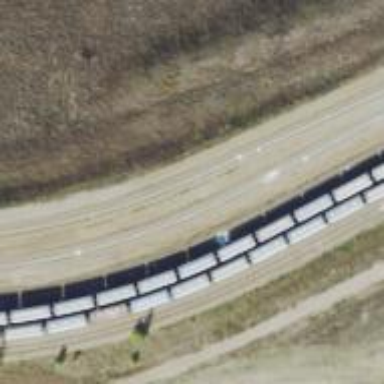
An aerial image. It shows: Railway siding for service.